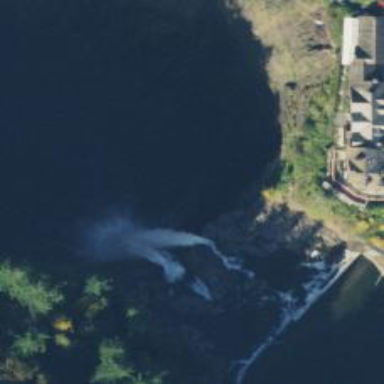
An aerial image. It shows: Attractive tourist attraction featuring stunning waterfall.